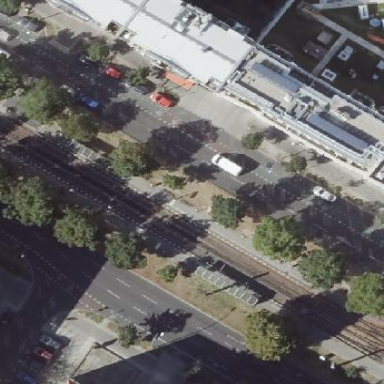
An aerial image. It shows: Tram platform with shelter. This is public transport platform for trams.